Question: In Netbeans, I get an error on the following syntax:
'''
if($user){
Mail::send('emails.auth.activate', array('link' => URL::route('account-activate'), 'username' => $username), function($message) use $user{
$message->to($user->email, $user->username)->subject('activate your account');
});
return Helper_Response::success($user);
}
'''
The error is:
'''
Unexpected variable $user
'''
I can't see what's wrong. Any idea?

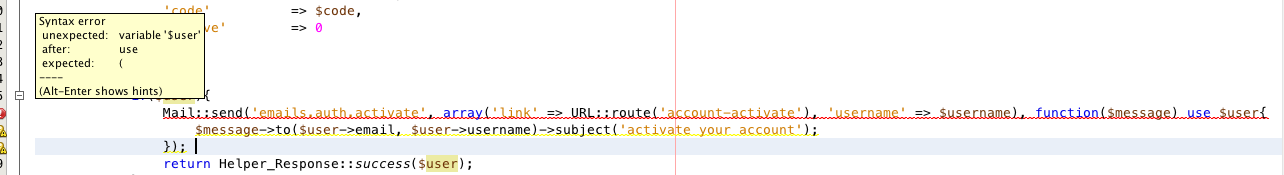
Answer: You have to use parenthesis on closure 'use' clause:
'''
$closure = function($message) use ($user) {
...
};
'''